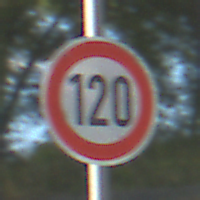
Verkehrszeichen: Geschwindigkeit120
Umgebung: Outdoor, Nature
Tageszeit: MorningAfternoon
Wetter: PartlyCloudy
Licht: Natural
Jahreszeit: NotSpecified
Kontrast: HighContrast